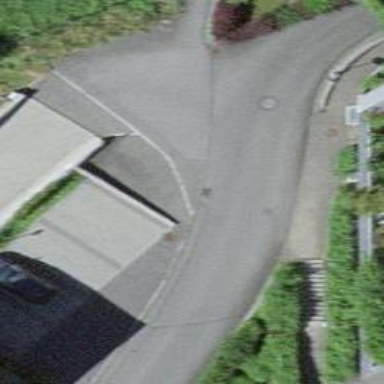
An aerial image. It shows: Set of concrete steps.